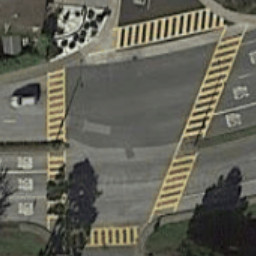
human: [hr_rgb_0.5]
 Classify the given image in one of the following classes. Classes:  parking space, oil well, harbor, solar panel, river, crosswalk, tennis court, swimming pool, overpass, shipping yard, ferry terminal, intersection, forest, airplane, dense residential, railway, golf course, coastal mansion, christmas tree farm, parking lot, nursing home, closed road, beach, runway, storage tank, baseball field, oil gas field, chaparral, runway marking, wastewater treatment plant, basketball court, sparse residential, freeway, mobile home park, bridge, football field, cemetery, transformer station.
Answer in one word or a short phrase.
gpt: crosswalk